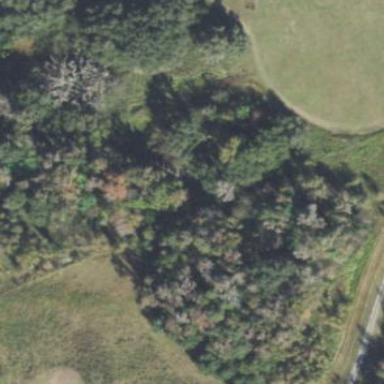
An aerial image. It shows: Mixed woodland area with various types of leaves.